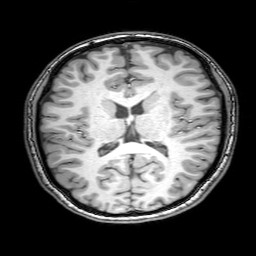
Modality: T1w
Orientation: coronal
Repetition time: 0.00828 s
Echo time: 0.00388 s